Question: I've been searching online and in Excel Help but cannot find whether this is possible.
Given a list of numbers, values and a search term, I need to find the value whereby the value is greater than or equal to the search term. See the example:

Excel returns but it should return because 15 is greater than 10.
Other desired result examples would be:
- - - -
I realise that if I sort the list in descending order and use '-1' for the 'MATCH' '[match_type]' argument, then it works okay, , the list is over 1,000 rows and is far easier to read in ascending order.
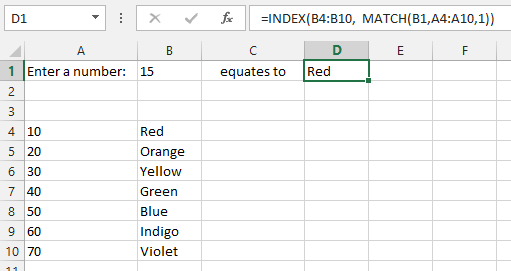
Answer: Your desired results appear a little inconsistent. Why is the desired result for 15 Orange but that for 63 Indigo?
Are you in fact attempting to match based on whichever corresponding value is closest to the search value, whether below or above that value?
If so:
=INDEX(B4:B10,MATCH(TRUE,INDEX(ABS(A4:A10-B1)=MIN(INDEX(ABS(A4:A10-B1),,)),,),0))
though that still won't differentiate between e.g. Orange and Yellow for a search value of 25 (though I'm not sure how you are considering 25 "closer" to 30 than 20 in any case).
Regards